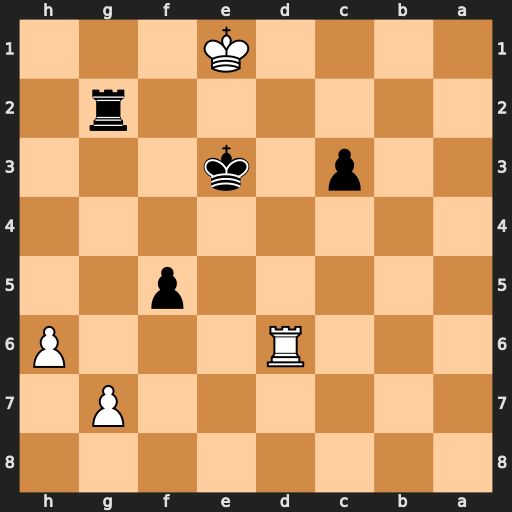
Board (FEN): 8/6P1/3R3P/5p2/8/2p1k3/6r1/4K3
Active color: b
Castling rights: -
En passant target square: -
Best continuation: Rg1#